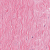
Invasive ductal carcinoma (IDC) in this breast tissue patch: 0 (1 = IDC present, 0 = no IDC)